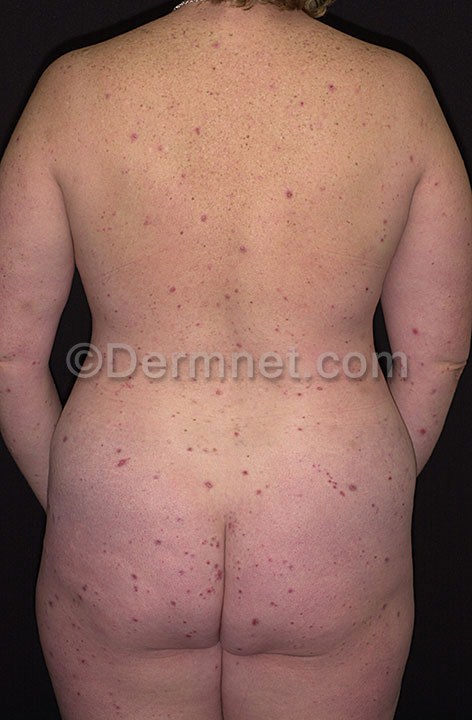
Disease: Psoriasis pictures Lichen Planus and related diseases